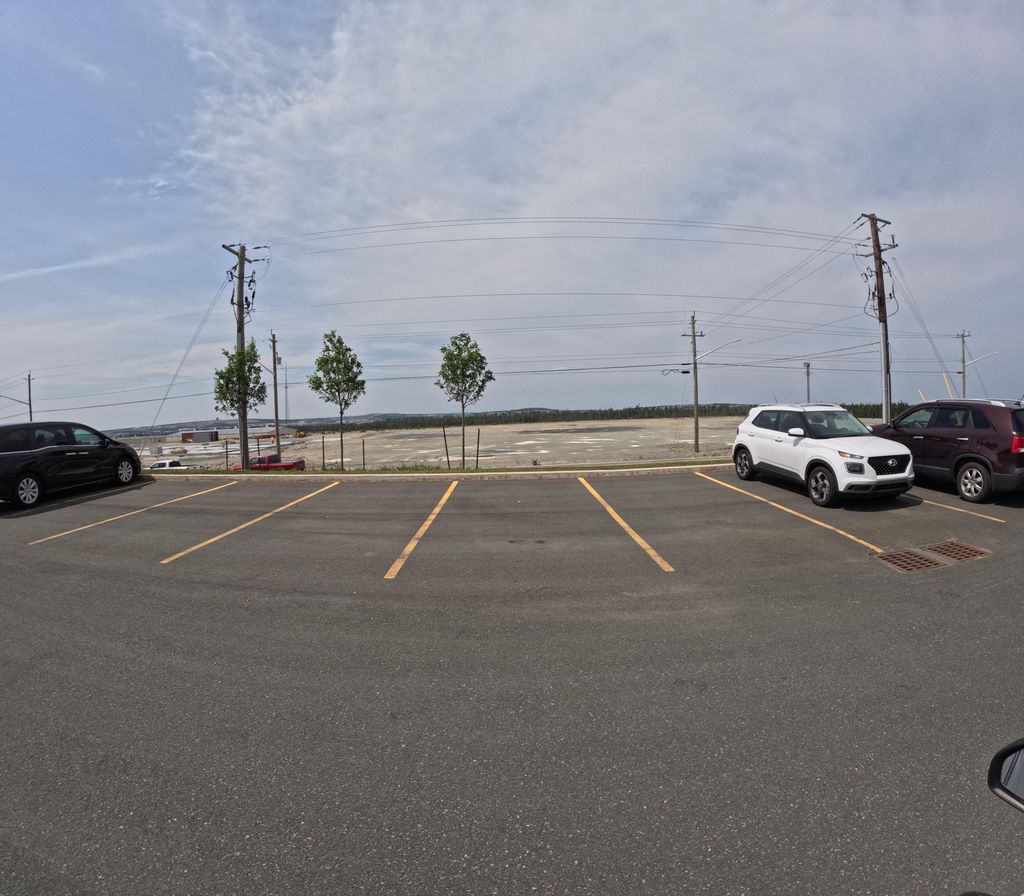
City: st_johns